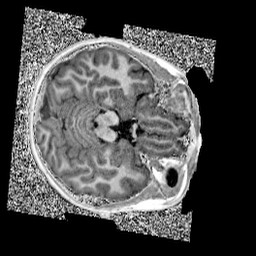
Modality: UNIT1
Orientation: axial
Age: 10
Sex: female
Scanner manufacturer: siemens
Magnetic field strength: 3 T
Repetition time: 4 s
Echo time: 0.00299 s